Question: Evening everyone!
I asked this about a week back, but I think the thread got lost in the ether. We came close, but I'm trying to create a function where "Transfer a range of Rows from sheet 1 to sheet 2. Sheet 1 has order IDs in column E. G will have =unique to show me all current order IDs, with check boxes next to each unique reference. Check the box next to which ones you want to CUT over > Select a menu run add on > Run Script > all Rows from A:E that match the desired ID are moved".
[Picture Reference]
<URL>
'''
function onEdit(e) {
e.source.toast('Entry')
const sh = e.range.getSheet();
if(sh.getName() == "Reference" && e.range.columnStart == 8 && e.range.rowStart > 1 && e.value == "TRUE") {
e.source.toast('Gate1')
let rg = sh.getRange(e.range.rowStart,1,1,5)
let vs = rg.getValues();
const osh = e.source.getSheetByName("Processing");
osh.getRange(osh.getLastRow() + 1,1,1,5).setValues(vs);
rg.deleteCells(SpreadsheetApp.Dimension.ROWS);
e.range.setValue("FALSE");
}
}
'''
Here is what we had so far. Please let me know if anyone can help, thank you!
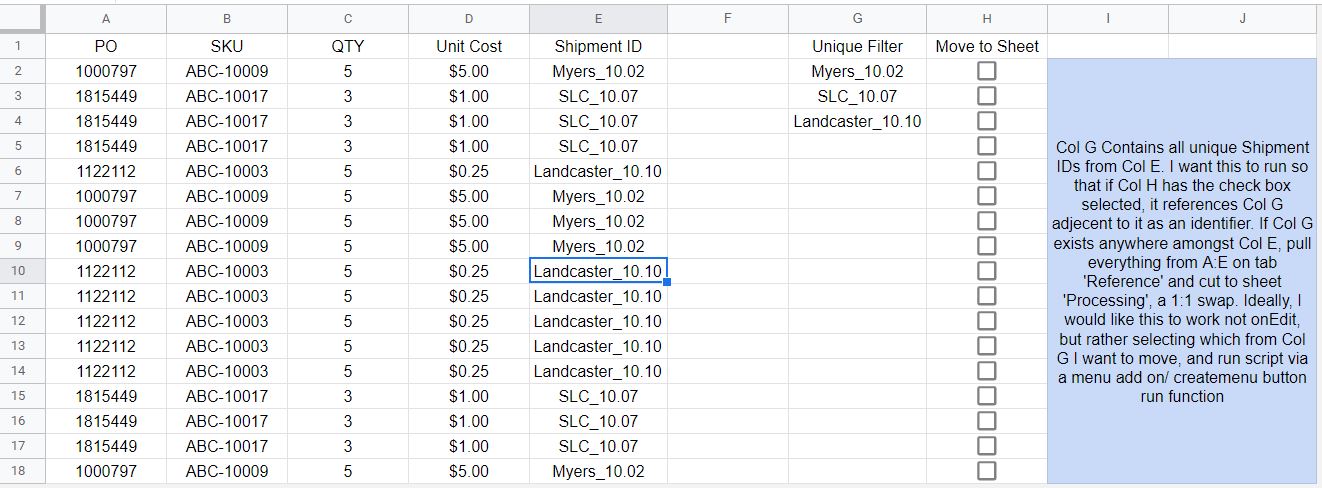
Answer: To get all rows that match the unique ID whose checkbox was ticked, use <URL>, like this:
'''
/**
* Simple trigger that runs each time the user hand edits the spreadsheet.
*
* @param {Object} e The onEdit() event object.
*/
function onEdit(e) {
if (!e) {
throw new Error(
'Please do not run the onEdit(e) function in the script editor window. '
+ 'It runs automatically when you hand edit the spreadsheet.'
+ 'See https://stackoverflow.com/a/638<PHONE>.'
);
}
moveRowsByUniqueId_(e);
}
/**
* Triggers on a checkbox click and moves rows that match a unique ID.
*
* @param {Object} e The onEdit() event object.
*/
function moveRowsByUniqueId_(e) {
let sheet;
if (e.value !== 'TRUE'
|| e.range.rowStart <= 1
|| e.range.columnStart !== 8
|| (sheet = e.range.getSheet()).getName() !== 'Reference') {
return;
}
e.source.toast('Moving rows...');
const uniqueId = e.range.offset(0, -1).getValue();
const range = sheet.getRange('A2:E');
const values = range.getValues();
const targetSheet = e.source.getSheetByName('Processing');
const _matchWithId = (row) => row[4] === uniqueId;
const valuesToAppend = values.filter(_matchWithId);
if (uniqueId && valuesToAppend.length) {
appendRows_(targetSheet, valuesToAppend);
range.clearContent();
const remainingValues = values.filter((row) => !_matchWithId(row));
range.offset(0, 0, remainingValues.length, remainingValues[0].length)
.setValues(remainingValues);
e.source.toast('Done. Moved ${valuesToAppend.length} rows.');
} else {
e.source.toast('Done. Found no rows to move.');
}
e.range.setValue(false);
}
'''
For that to work, you will need to paste the <URL> utility functions in your script project.